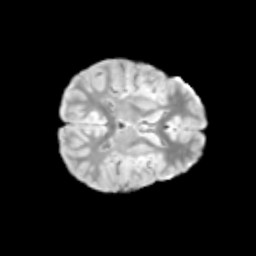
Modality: T2w
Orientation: axial
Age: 9
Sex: male
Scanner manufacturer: siemens
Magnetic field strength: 3 T
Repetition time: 3.8 s
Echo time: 0.07 s